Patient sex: M
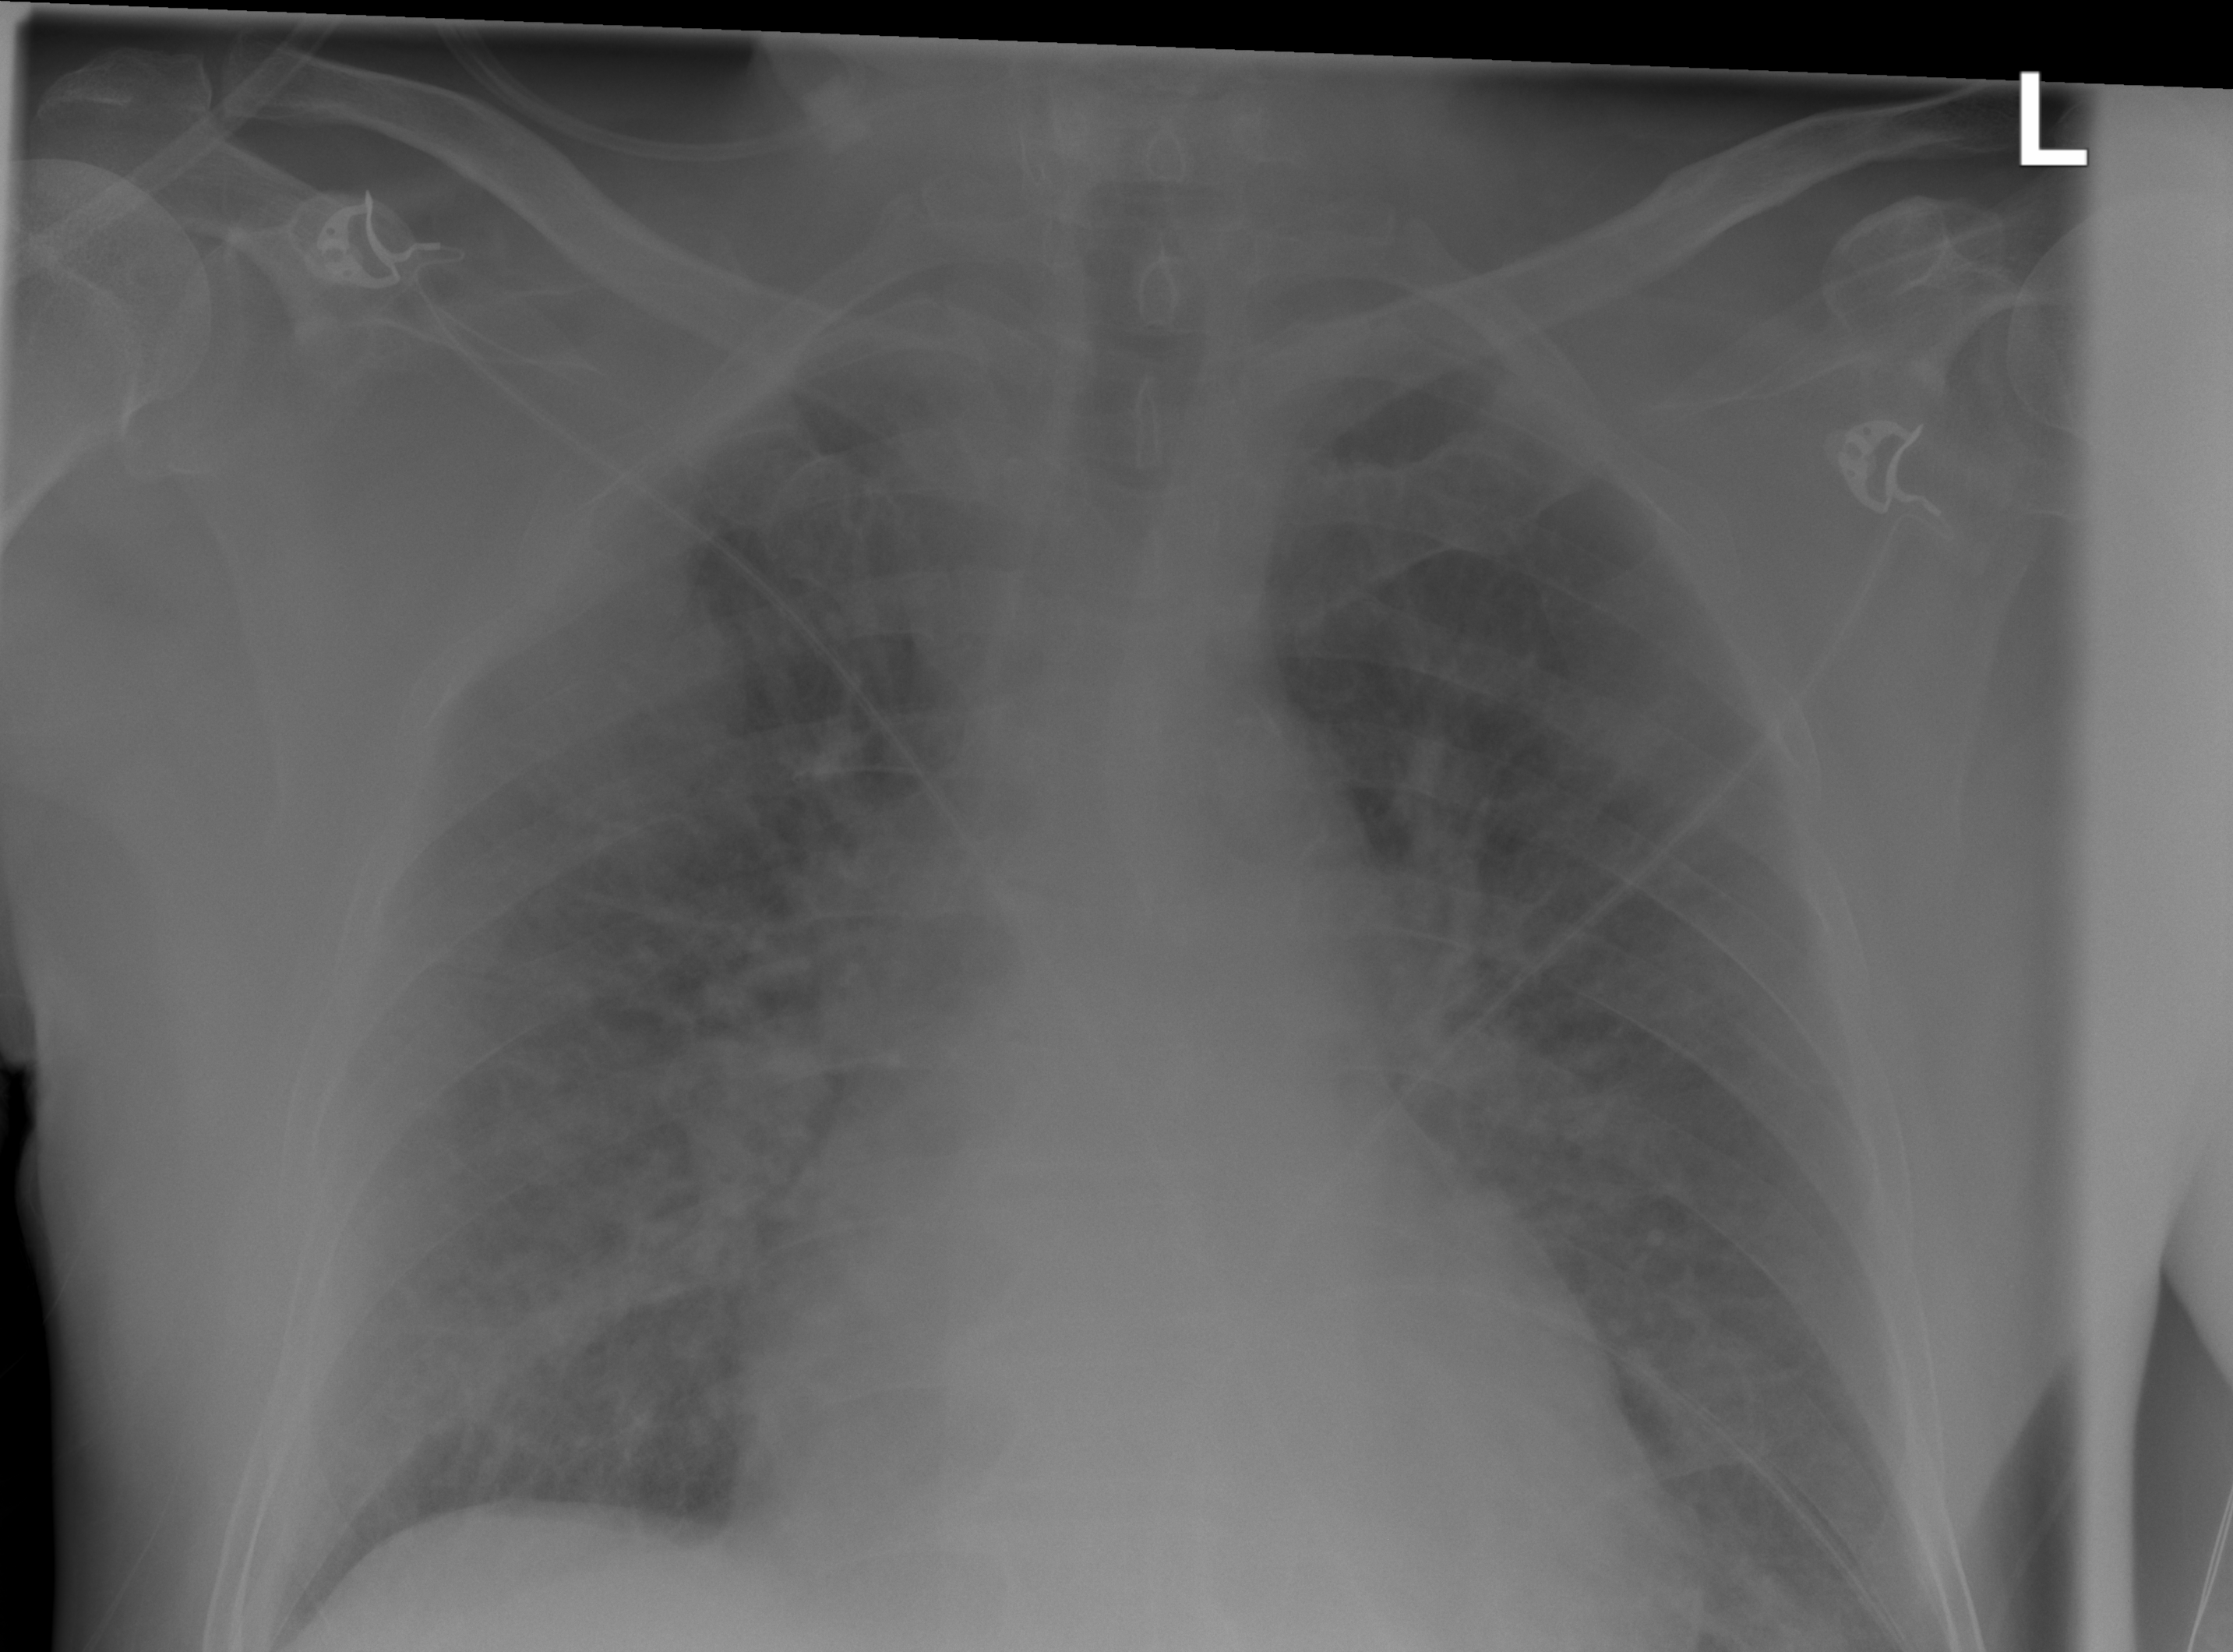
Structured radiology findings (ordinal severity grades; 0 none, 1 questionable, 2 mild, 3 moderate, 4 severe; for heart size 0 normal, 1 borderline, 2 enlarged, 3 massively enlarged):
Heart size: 0
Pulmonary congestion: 1
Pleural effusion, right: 0
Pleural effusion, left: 0
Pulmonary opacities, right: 3
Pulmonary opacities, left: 3
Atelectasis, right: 0
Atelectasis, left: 0